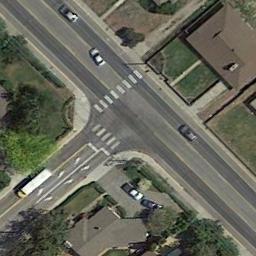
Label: intersection